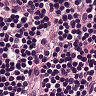
Metastatic tissue present: no